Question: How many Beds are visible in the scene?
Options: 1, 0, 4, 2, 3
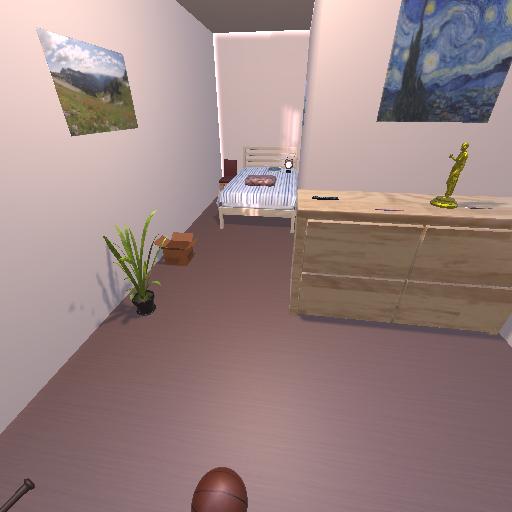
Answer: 1